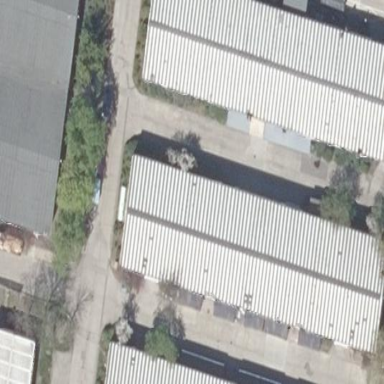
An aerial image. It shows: Commercial building with gabled roof.